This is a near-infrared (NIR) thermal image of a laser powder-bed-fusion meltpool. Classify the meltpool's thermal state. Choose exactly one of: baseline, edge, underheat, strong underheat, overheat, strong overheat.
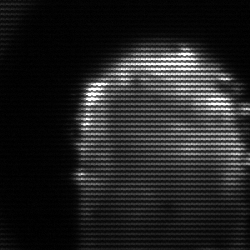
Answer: baseline